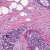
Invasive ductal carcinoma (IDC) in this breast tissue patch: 1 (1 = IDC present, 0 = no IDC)